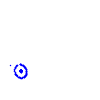
Particle: proton